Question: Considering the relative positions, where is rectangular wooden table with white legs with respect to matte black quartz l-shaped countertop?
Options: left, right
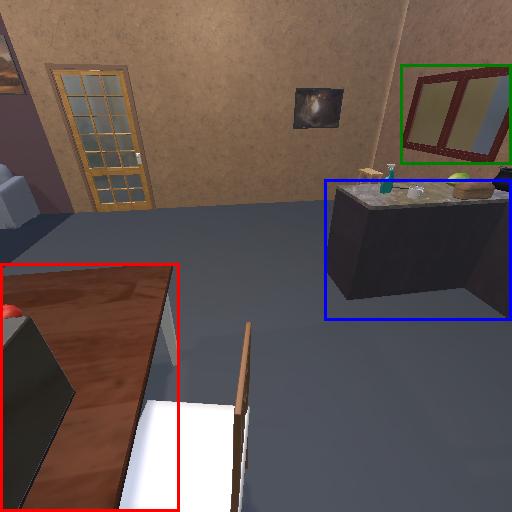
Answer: left